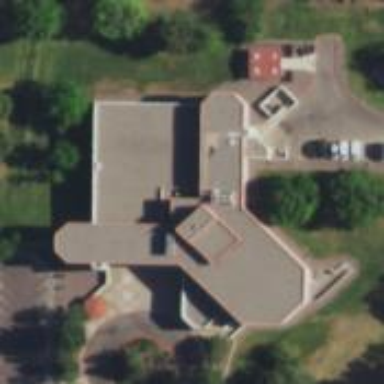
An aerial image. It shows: Building.